Field crop: maize
Growth stage: 1
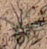
Species: lolium